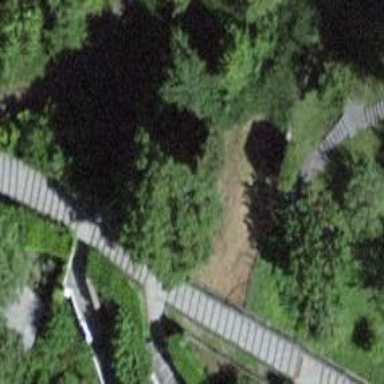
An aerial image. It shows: Cobblestone steps on the road.